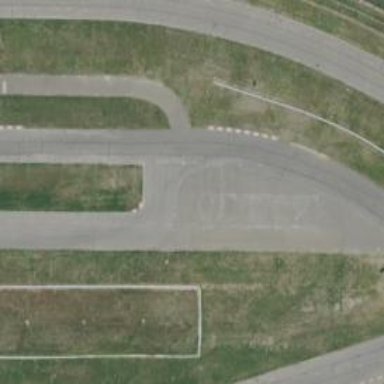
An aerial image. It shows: Motor sport raceway.